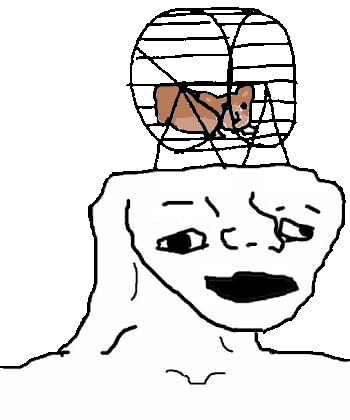
Label: 5_Brainlet